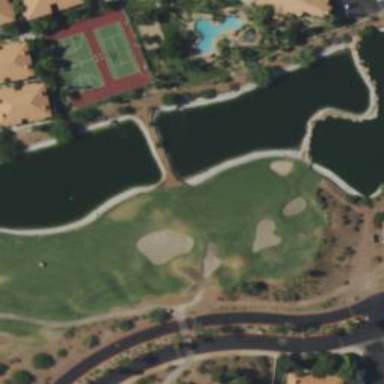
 serving as water hazard for golf course."